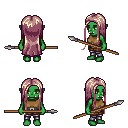
a pixel art fantasy rpg character, female body template, orc, green skin, leather chest armor, metal pants, white blonde extra-long hairstyle, spear, four views (front, back, left, right), 2x2 character sprite sheet, small pixel art, hard edges, no anti-aliasing